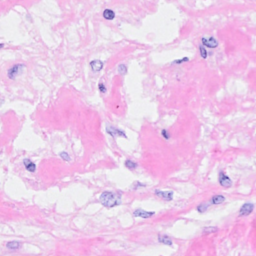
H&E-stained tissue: Breast